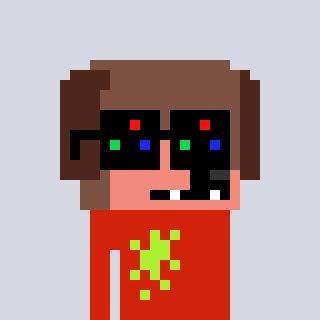
a pixel art character with square black sunglasses, a dog-shaped head and a red-colored body on a cool background